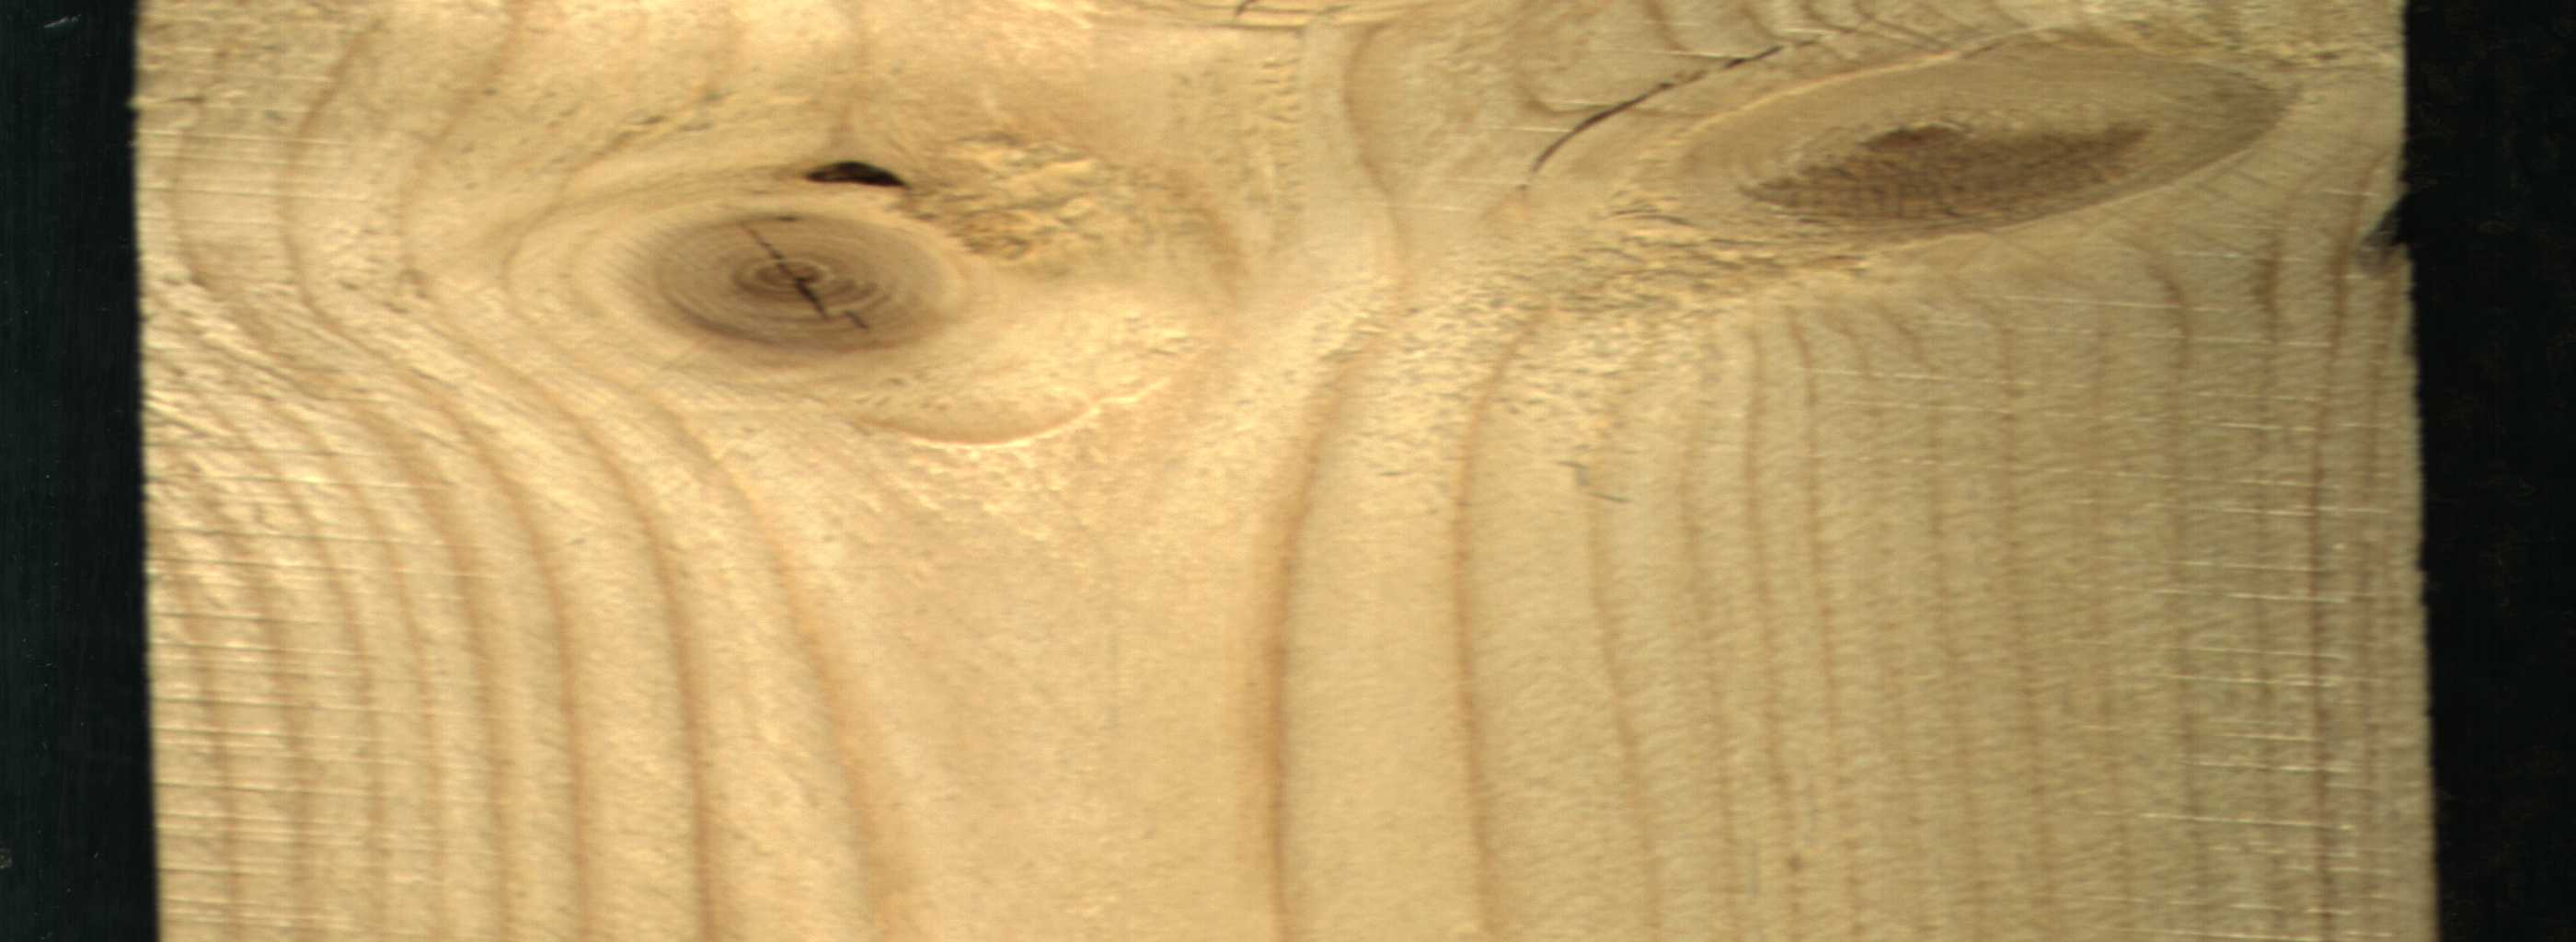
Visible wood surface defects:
resin
Crack
knot_with_crack
Live_Knot